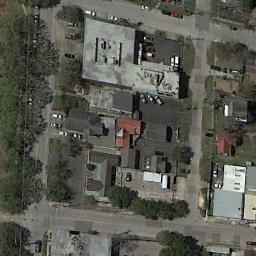
Label: residential